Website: bh-photo
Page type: payment
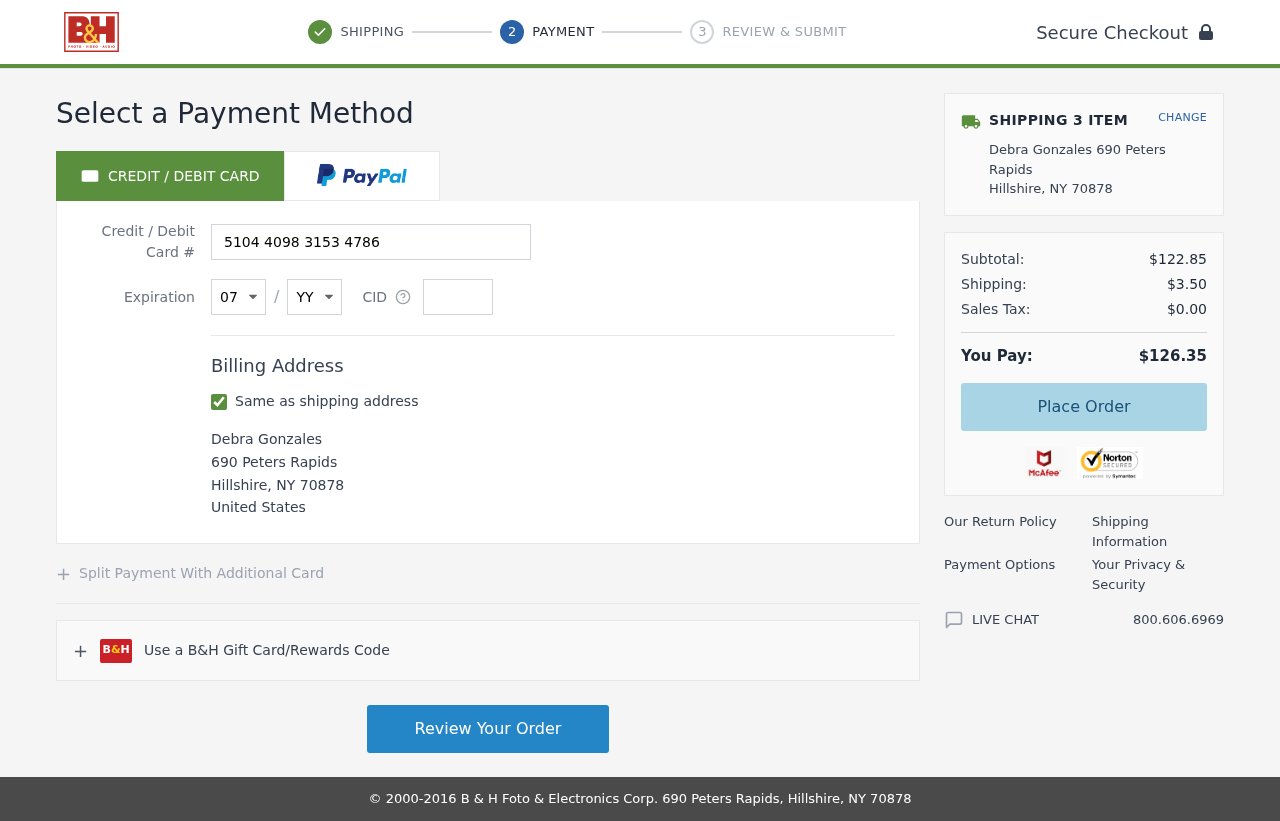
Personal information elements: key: PII_CARD_CVV
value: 276
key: PII_CARD_EXPIRY_MONTH
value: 07
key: PII_CARD_EXPIRY_YEAR
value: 30
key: PII_CARD_NUMBER
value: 5104 4098 3153 4786
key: PII_CITY
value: Hillshire
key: PII_COUNTRY
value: United States
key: PII_FULLNAME
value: Debra Gonzales
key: PII_POSTCODE
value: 70878
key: PII_STATE_ABBR
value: NY
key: PII_STREET
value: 690 Peters Rapids
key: PII_FULLNAME2
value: Debra Gonzales
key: PII_CITY2
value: Hillshire
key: PII_STATE_ABBR2
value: NY
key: PII_POSTCODE_FULL
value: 70878
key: PII_POSTCODE_NUMERIC
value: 70878
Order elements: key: ORDER_NUM_ITEMS
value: SHIPPING 3 ITEM
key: ORDER_SUBTOTAL
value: $122.85
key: ORDER_SHIPPING_COST
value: $3.50
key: ORDER_TAX
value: $0.00
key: ORDER_TOTAL
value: $126.35